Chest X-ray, AP view. Patient: 30 years old, sex F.
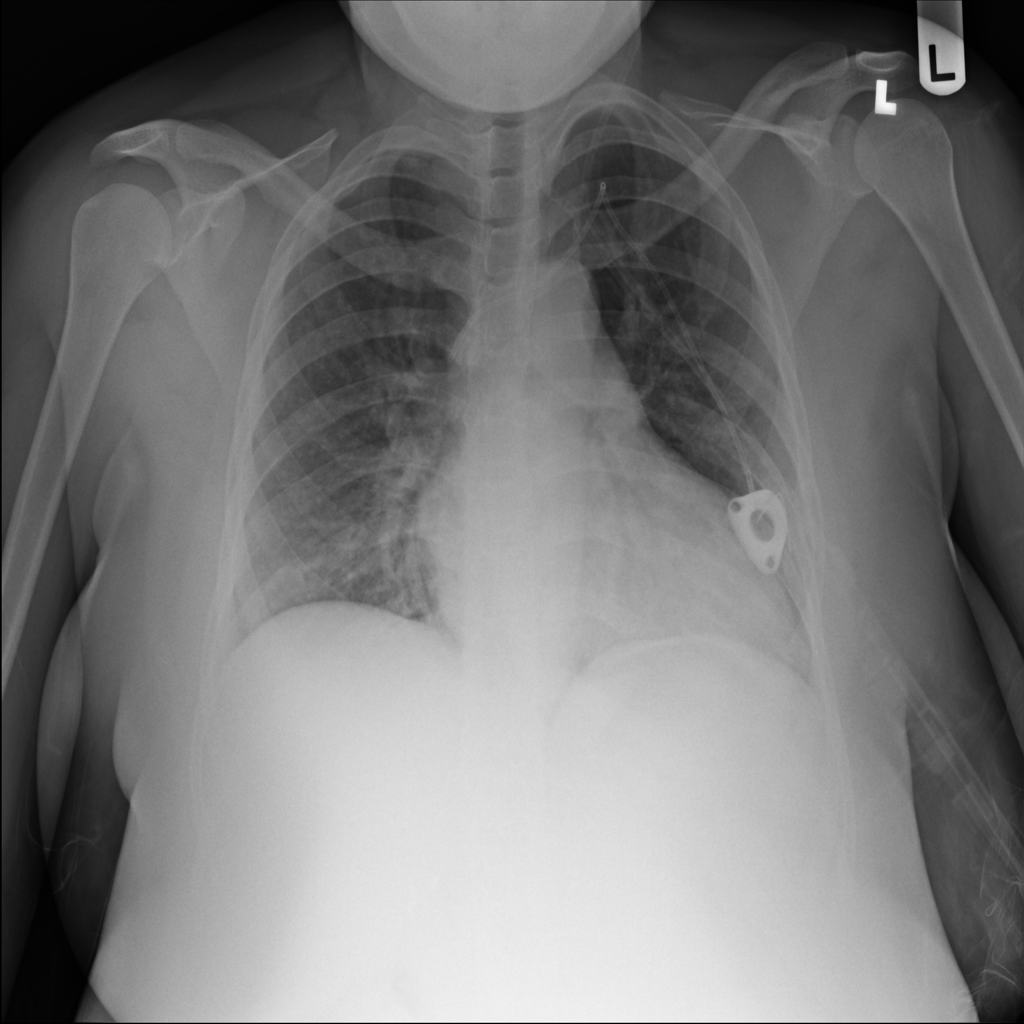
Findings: No Finding